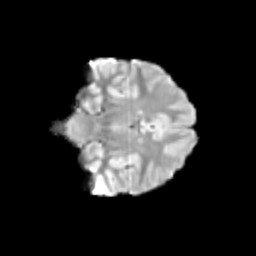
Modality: T2w
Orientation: coronal
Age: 10
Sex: male
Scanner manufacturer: siemens
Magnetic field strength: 3 T
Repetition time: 3.8 s
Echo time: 0.07 s